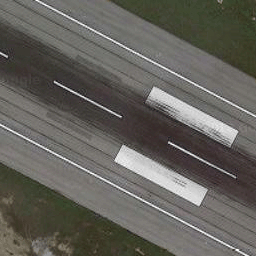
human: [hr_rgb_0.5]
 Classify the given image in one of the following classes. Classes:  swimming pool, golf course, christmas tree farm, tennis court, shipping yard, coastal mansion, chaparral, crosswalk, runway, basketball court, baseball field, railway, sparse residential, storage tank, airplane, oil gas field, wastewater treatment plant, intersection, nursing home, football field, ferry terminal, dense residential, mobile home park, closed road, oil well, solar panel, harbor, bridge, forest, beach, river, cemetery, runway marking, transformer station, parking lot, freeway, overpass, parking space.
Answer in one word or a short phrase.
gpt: runway